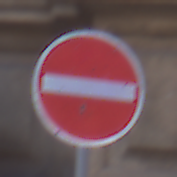
Verkehrszeichen: VerbotDerEinfahrt
Umgebung: Outdoor, Urban
Tageszeit: SunriseSunset
Wetter: PartlyCloudy
Licht: Natural
Jahreszeit: NotSpecified
Kontrast: LowContrast